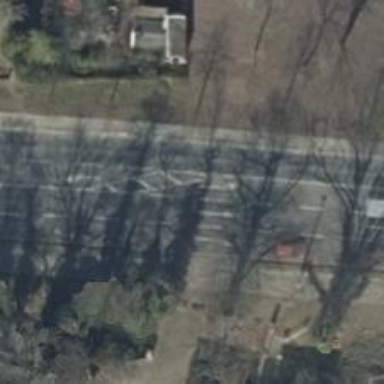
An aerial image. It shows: Secondary road with asphalt surface.